Field crop: tomato
Growth stage: 1
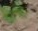
Species: solanum